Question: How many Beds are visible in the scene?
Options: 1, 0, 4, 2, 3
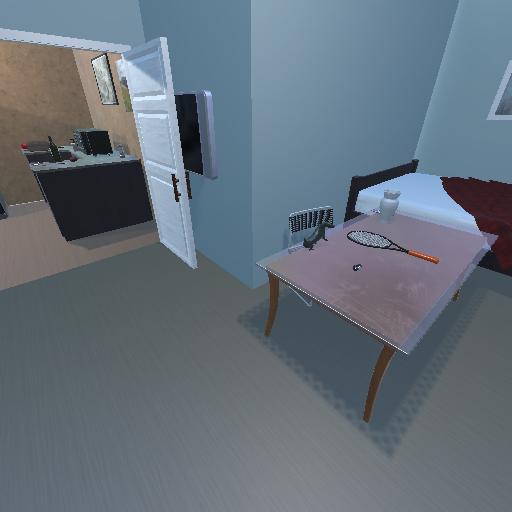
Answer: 1